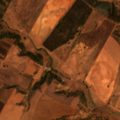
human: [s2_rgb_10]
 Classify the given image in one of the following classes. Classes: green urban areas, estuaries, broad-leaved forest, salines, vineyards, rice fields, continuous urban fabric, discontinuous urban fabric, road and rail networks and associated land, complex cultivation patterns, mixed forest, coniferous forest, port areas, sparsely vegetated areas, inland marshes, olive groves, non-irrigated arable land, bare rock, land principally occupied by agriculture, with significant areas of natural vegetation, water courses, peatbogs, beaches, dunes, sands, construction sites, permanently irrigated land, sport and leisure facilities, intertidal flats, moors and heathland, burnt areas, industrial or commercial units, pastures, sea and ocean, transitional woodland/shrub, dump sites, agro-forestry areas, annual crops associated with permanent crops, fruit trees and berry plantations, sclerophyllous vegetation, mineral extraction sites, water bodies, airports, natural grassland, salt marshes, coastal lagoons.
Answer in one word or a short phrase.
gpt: non-irrigated arable land, land principally occupied by agriculture, with significant areas of natural vegetation, broad-leaved forest, transitional woodland/shrub